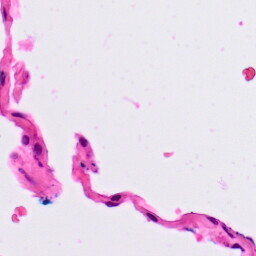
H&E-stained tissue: Lung